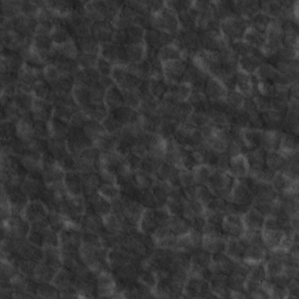
Label: non_frost